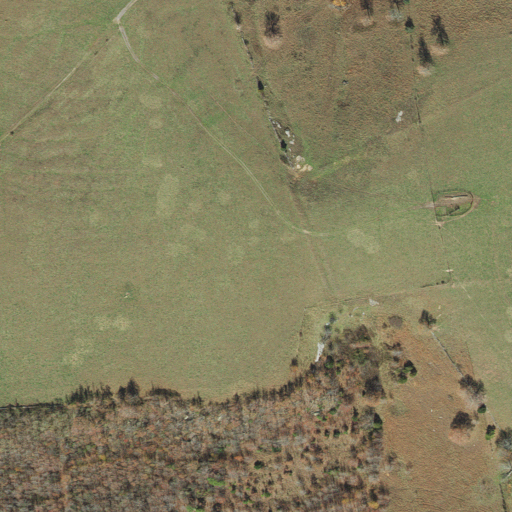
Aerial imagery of mountain in Arkansas named South Mountain containing pasture, deciduous forest, and open development